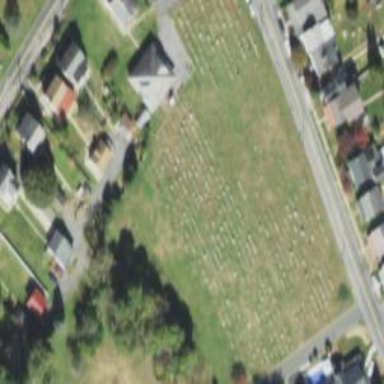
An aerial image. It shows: Cemetery.